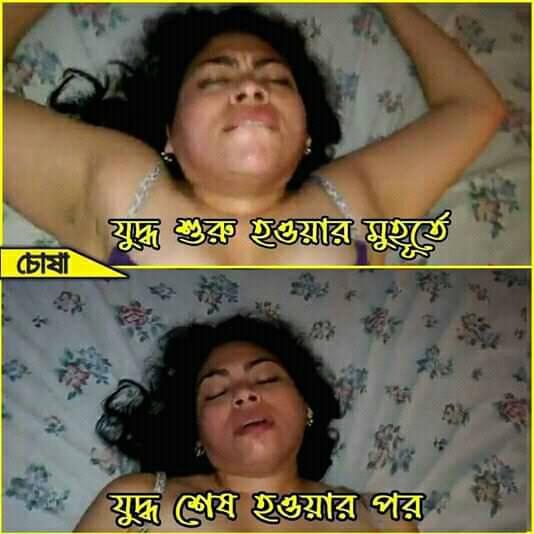
Caption: যুদ্ধ শুরু হওয়ার মুহুর্তে   যুদ্ধ শেষ হওয়ার পর
Label: hate